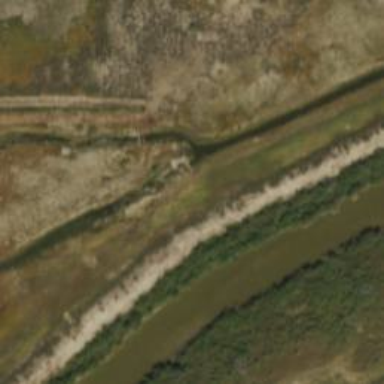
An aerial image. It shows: Sluice gate on waterway.